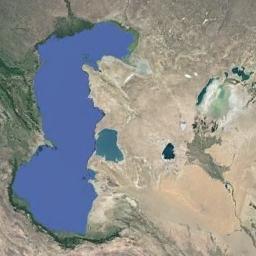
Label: lake